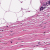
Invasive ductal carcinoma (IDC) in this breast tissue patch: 0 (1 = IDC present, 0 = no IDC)